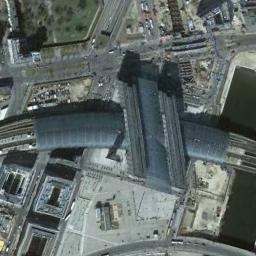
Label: railway_station